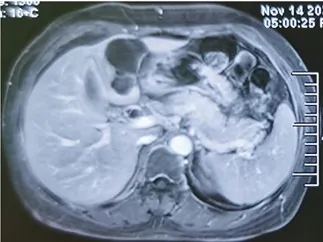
Typical images of magnetic resonance imaging of the liver lesions. (A) The arterial phase image of the liver lesions.
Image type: radiology (mri)